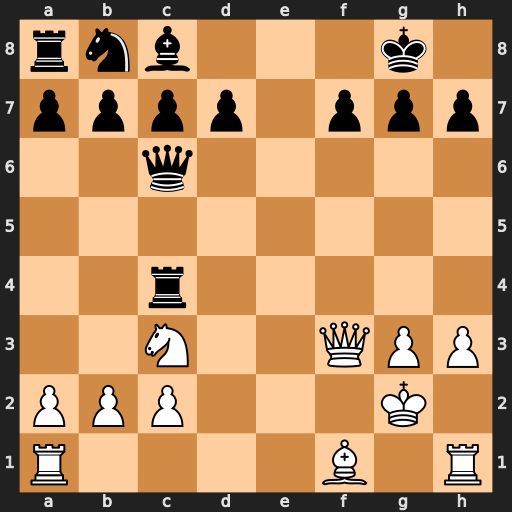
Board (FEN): rnb3k1/pppp1ppp/2q5/8/2r5/2N2QPP/PPP3K1/R4B1R
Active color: w
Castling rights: -
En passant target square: -
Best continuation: Bxc4 Qxf3+ Kxf3